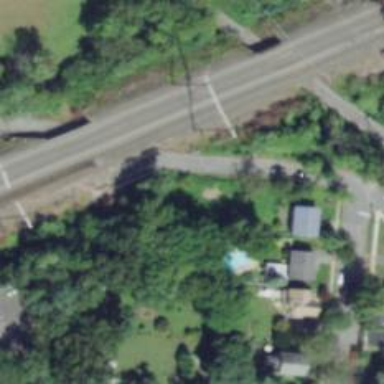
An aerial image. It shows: Bridge over electrified railway with contact line.